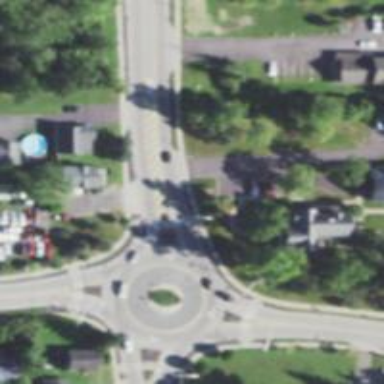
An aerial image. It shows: Roundabout at primary highway.